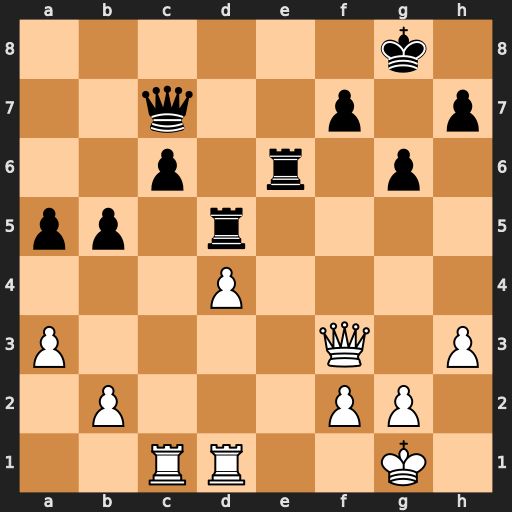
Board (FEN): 6k1/2q2p1p/2p1r1p1/pp1r4/3P4/P4Q1P/1P3PP1/2RR2K1
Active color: w
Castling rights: -
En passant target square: -
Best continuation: Qxd5 cxd5 Rxc7